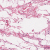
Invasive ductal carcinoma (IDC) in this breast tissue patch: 0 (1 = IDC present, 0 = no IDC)